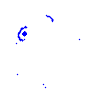
Particle: electron